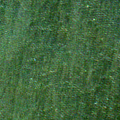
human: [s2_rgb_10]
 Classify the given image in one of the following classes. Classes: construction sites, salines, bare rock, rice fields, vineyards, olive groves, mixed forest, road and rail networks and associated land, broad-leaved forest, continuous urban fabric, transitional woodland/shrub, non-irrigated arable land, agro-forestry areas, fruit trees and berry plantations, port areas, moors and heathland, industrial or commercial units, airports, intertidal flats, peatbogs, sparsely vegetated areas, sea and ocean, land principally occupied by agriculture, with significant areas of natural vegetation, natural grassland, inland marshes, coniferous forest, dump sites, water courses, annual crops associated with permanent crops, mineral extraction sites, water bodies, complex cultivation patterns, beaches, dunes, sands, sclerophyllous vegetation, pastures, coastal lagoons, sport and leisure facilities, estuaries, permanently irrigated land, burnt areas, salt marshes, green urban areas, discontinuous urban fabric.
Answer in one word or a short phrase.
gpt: sea and ocean